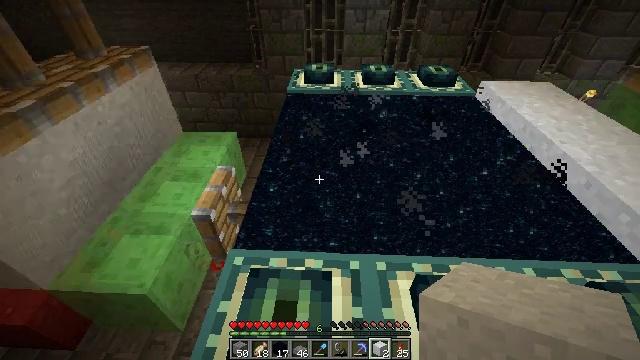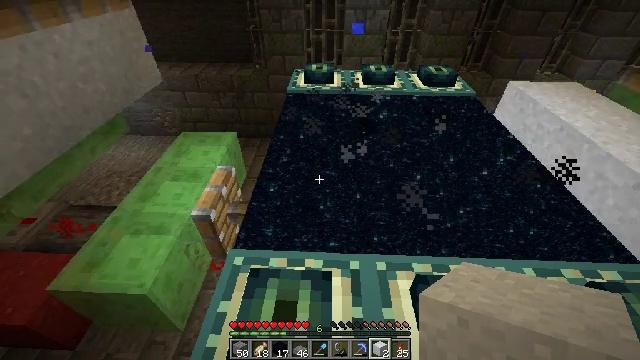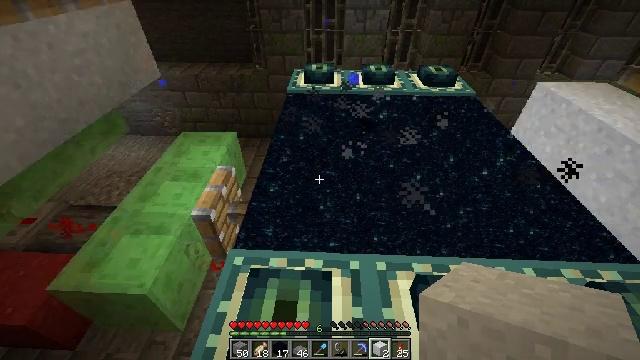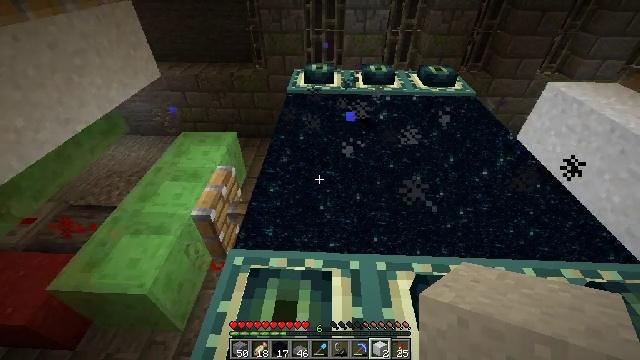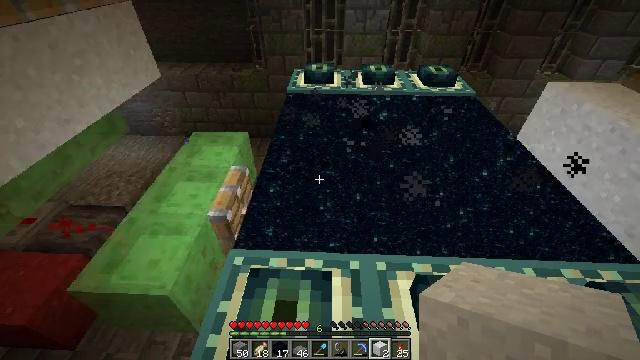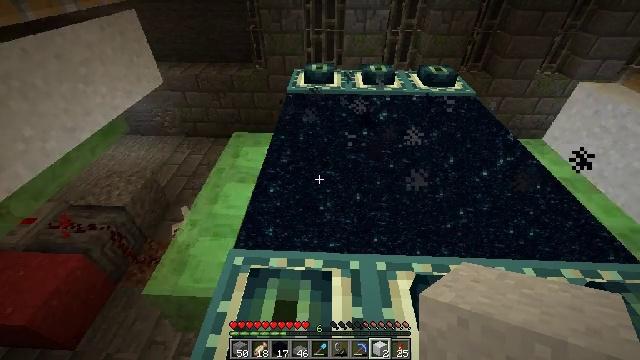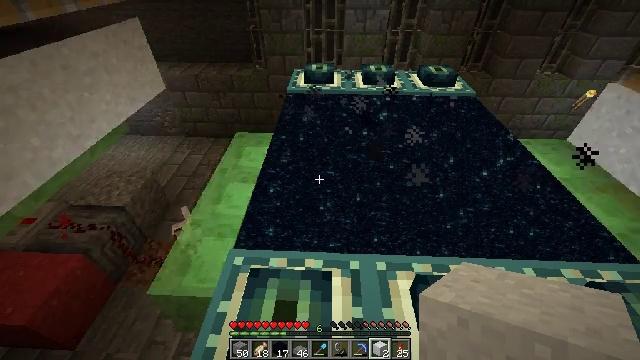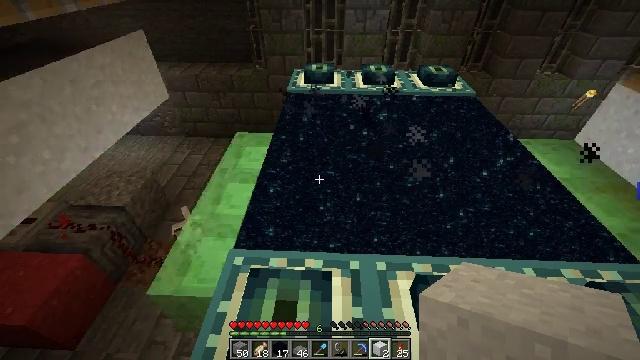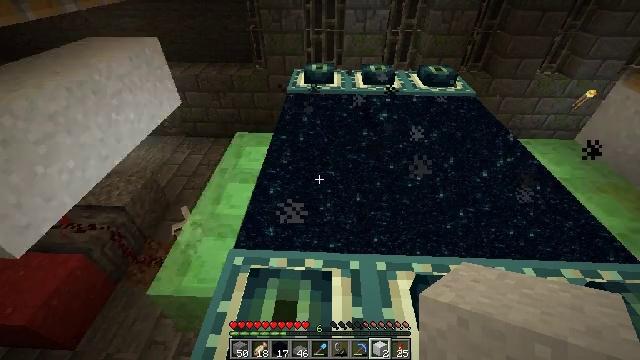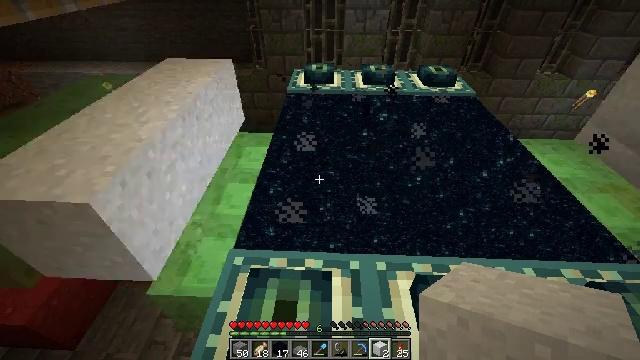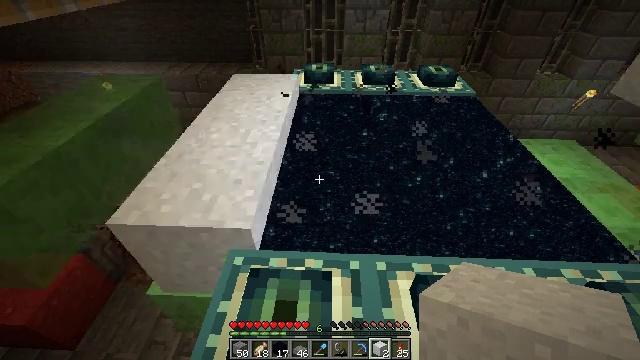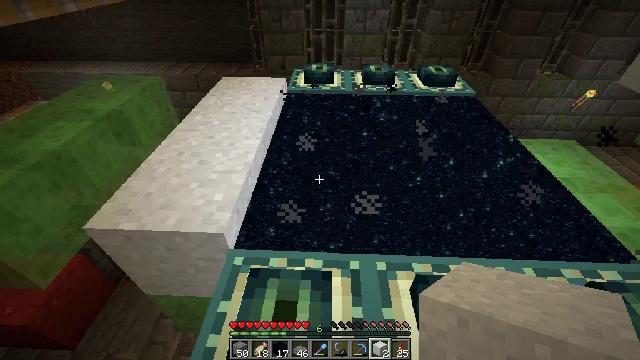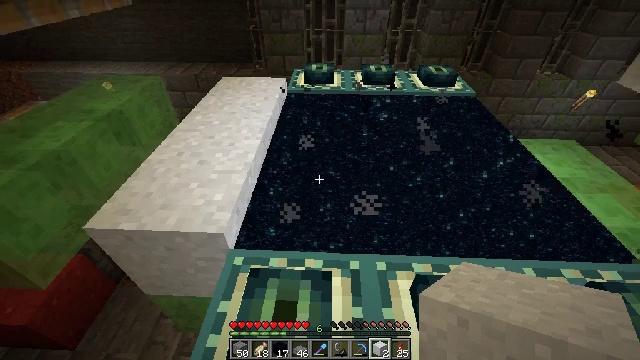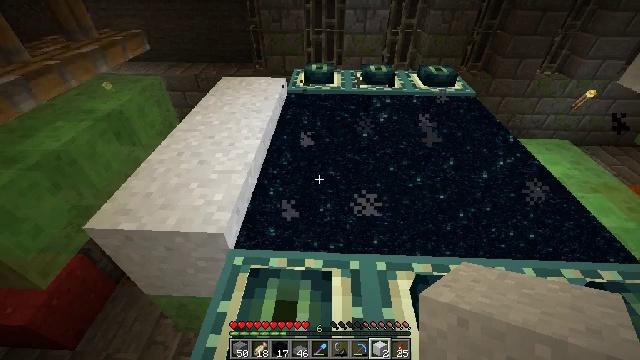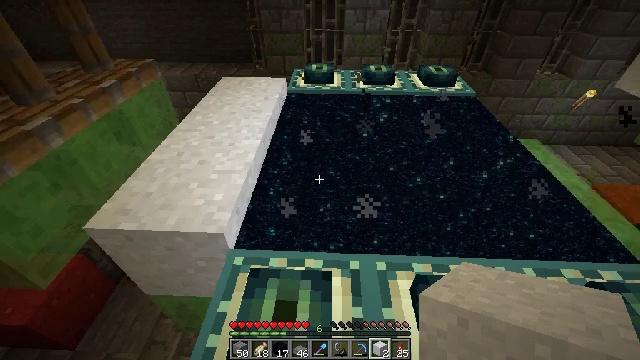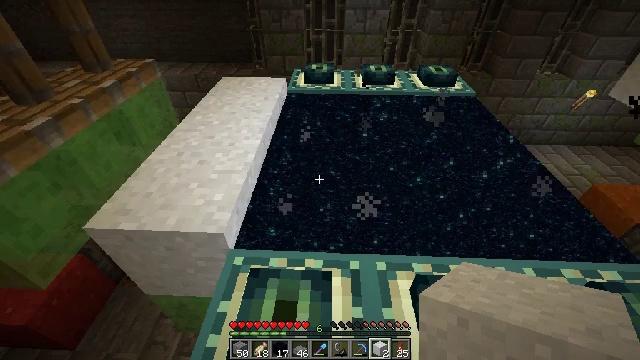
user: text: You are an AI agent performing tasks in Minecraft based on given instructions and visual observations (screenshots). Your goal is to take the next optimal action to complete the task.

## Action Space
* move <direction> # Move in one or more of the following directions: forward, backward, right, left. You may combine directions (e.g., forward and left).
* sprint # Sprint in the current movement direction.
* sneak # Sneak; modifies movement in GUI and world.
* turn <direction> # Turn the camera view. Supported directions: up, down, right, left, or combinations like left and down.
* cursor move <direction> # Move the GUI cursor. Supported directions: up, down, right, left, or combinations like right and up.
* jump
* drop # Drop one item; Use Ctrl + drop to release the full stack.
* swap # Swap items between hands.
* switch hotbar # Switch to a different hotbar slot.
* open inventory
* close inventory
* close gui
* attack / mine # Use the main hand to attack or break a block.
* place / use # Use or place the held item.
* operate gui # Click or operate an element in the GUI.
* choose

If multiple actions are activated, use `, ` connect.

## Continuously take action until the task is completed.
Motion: motion action
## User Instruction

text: Collect white concrete powder by holding left button.
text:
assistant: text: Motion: no_op
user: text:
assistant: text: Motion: no_op
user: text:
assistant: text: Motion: no_op
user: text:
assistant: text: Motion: no_op
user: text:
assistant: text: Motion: no_op
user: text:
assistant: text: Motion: no_op
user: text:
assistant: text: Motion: no_op
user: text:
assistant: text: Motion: no_op
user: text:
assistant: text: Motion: no_op
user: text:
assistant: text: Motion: no_op
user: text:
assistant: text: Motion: no_op
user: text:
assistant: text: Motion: no_op
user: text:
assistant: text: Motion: no_op
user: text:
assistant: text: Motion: no_op
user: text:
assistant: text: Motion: no_op
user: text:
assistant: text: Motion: no_op
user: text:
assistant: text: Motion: no_op
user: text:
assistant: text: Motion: no_op
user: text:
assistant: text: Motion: no_op
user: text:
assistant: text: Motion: no_op
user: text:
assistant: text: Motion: no_op
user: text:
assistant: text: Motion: no_op
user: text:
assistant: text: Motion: no_op
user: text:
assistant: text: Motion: no_op
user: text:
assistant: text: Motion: no_op
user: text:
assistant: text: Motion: no_op
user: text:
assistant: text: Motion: no_op
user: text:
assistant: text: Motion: no_op
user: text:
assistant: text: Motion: no_op
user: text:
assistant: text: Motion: no_op